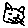
Label: cat